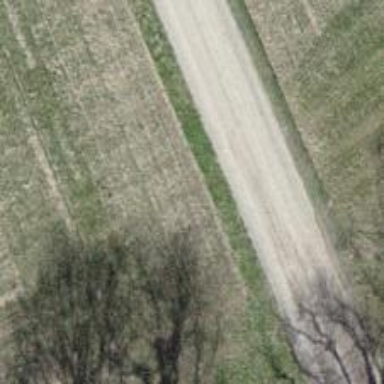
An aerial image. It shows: Gravel track with grade 2 quality.